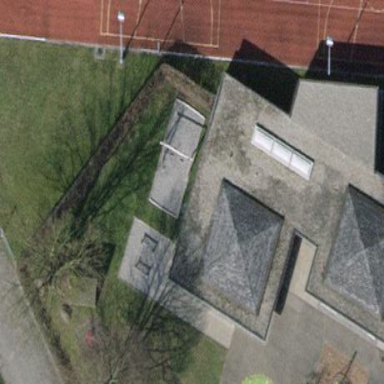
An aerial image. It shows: Kindergarten building.